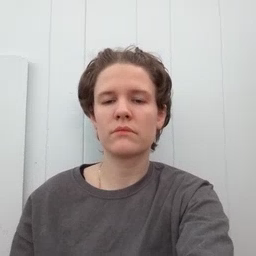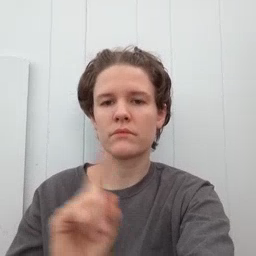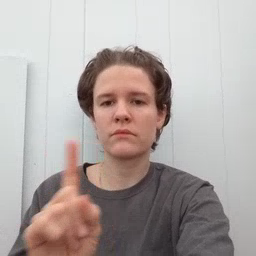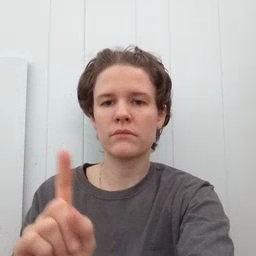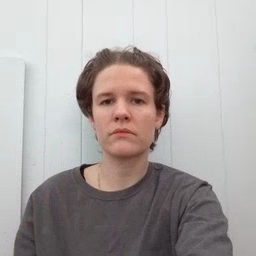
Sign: where